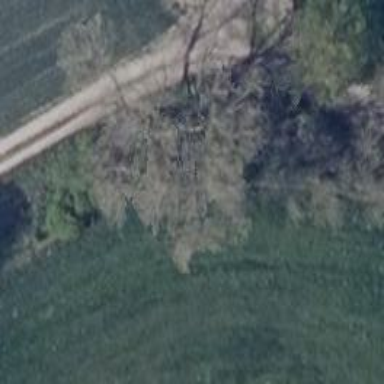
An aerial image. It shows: Single tag "natural: tree."